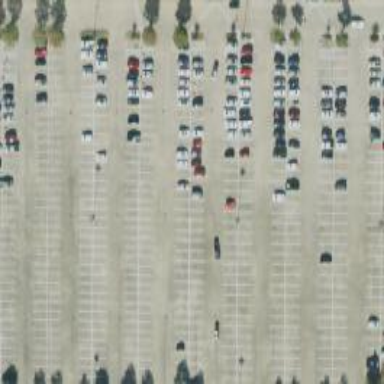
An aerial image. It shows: Parking space.